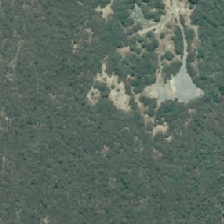
Land cover: manuka_kanuka